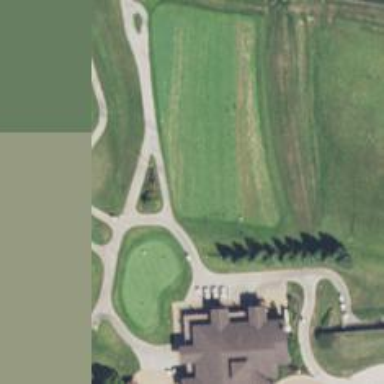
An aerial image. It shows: Service road designated as golf cart path.